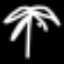
Label: palm tree